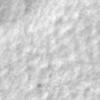
Label: no_change